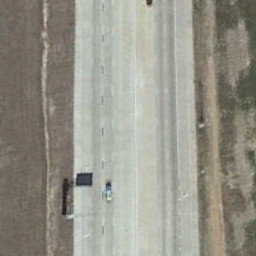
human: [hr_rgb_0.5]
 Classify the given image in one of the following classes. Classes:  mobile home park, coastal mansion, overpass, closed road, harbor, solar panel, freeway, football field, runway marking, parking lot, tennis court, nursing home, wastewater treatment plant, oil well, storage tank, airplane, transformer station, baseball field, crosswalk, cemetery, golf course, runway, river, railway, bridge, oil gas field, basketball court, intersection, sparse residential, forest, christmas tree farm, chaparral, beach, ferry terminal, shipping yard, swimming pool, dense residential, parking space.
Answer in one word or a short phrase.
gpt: freeway